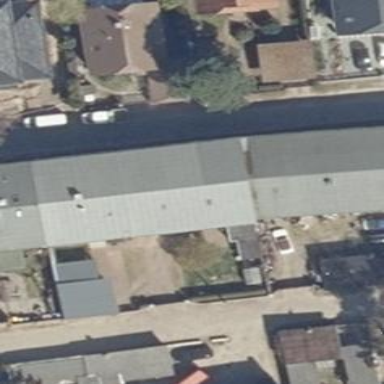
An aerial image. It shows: Detached building.